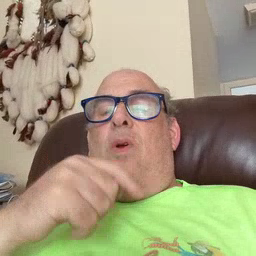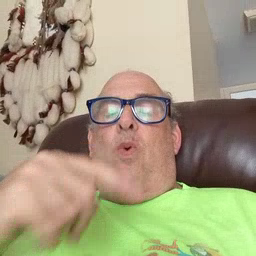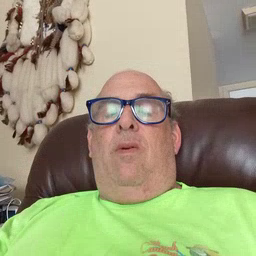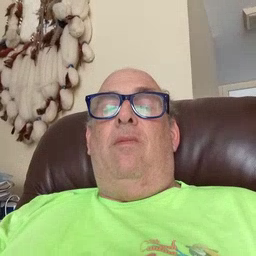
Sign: who